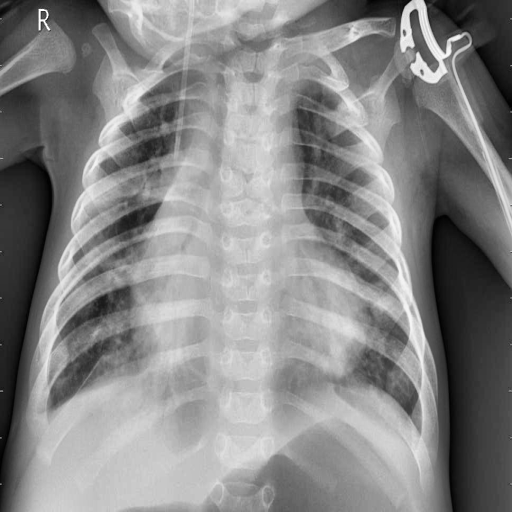
Finding: PNEUMONIA